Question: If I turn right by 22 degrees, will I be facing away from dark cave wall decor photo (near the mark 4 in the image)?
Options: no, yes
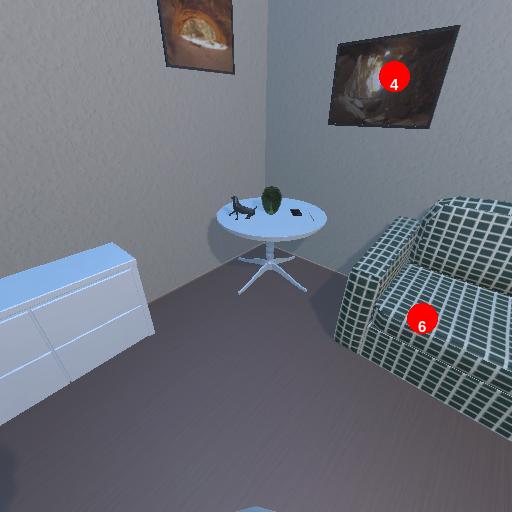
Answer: no